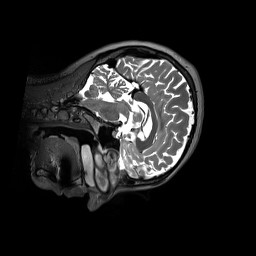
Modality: T2w
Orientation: sagittal
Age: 42
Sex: female
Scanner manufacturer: siemens
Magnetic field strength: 3 T
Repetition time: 3.2 s
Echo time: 0.412 s